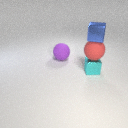
small cyan metal cube below large red rubber sphere